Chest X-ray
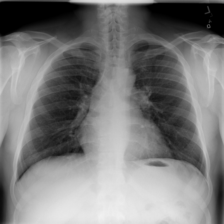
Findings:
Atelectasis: negative
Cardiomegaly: negative
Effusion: negative
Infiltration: negative
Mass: negative
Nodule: negative
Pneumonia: negative
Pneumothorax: negative
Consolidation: negative
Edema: negative
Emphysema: negative
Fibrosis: negative
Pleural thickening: negative
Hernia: negative